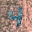
Label: 4